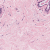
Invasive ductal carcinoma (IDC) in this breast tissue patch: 0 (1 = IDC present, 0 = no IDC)